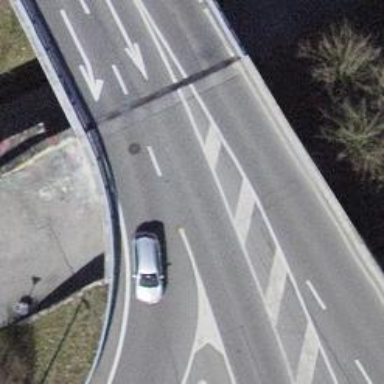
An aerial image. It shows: Road with traffic signals.